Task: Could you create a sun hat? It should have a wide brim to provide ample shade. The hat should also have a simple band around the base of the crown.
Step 155:
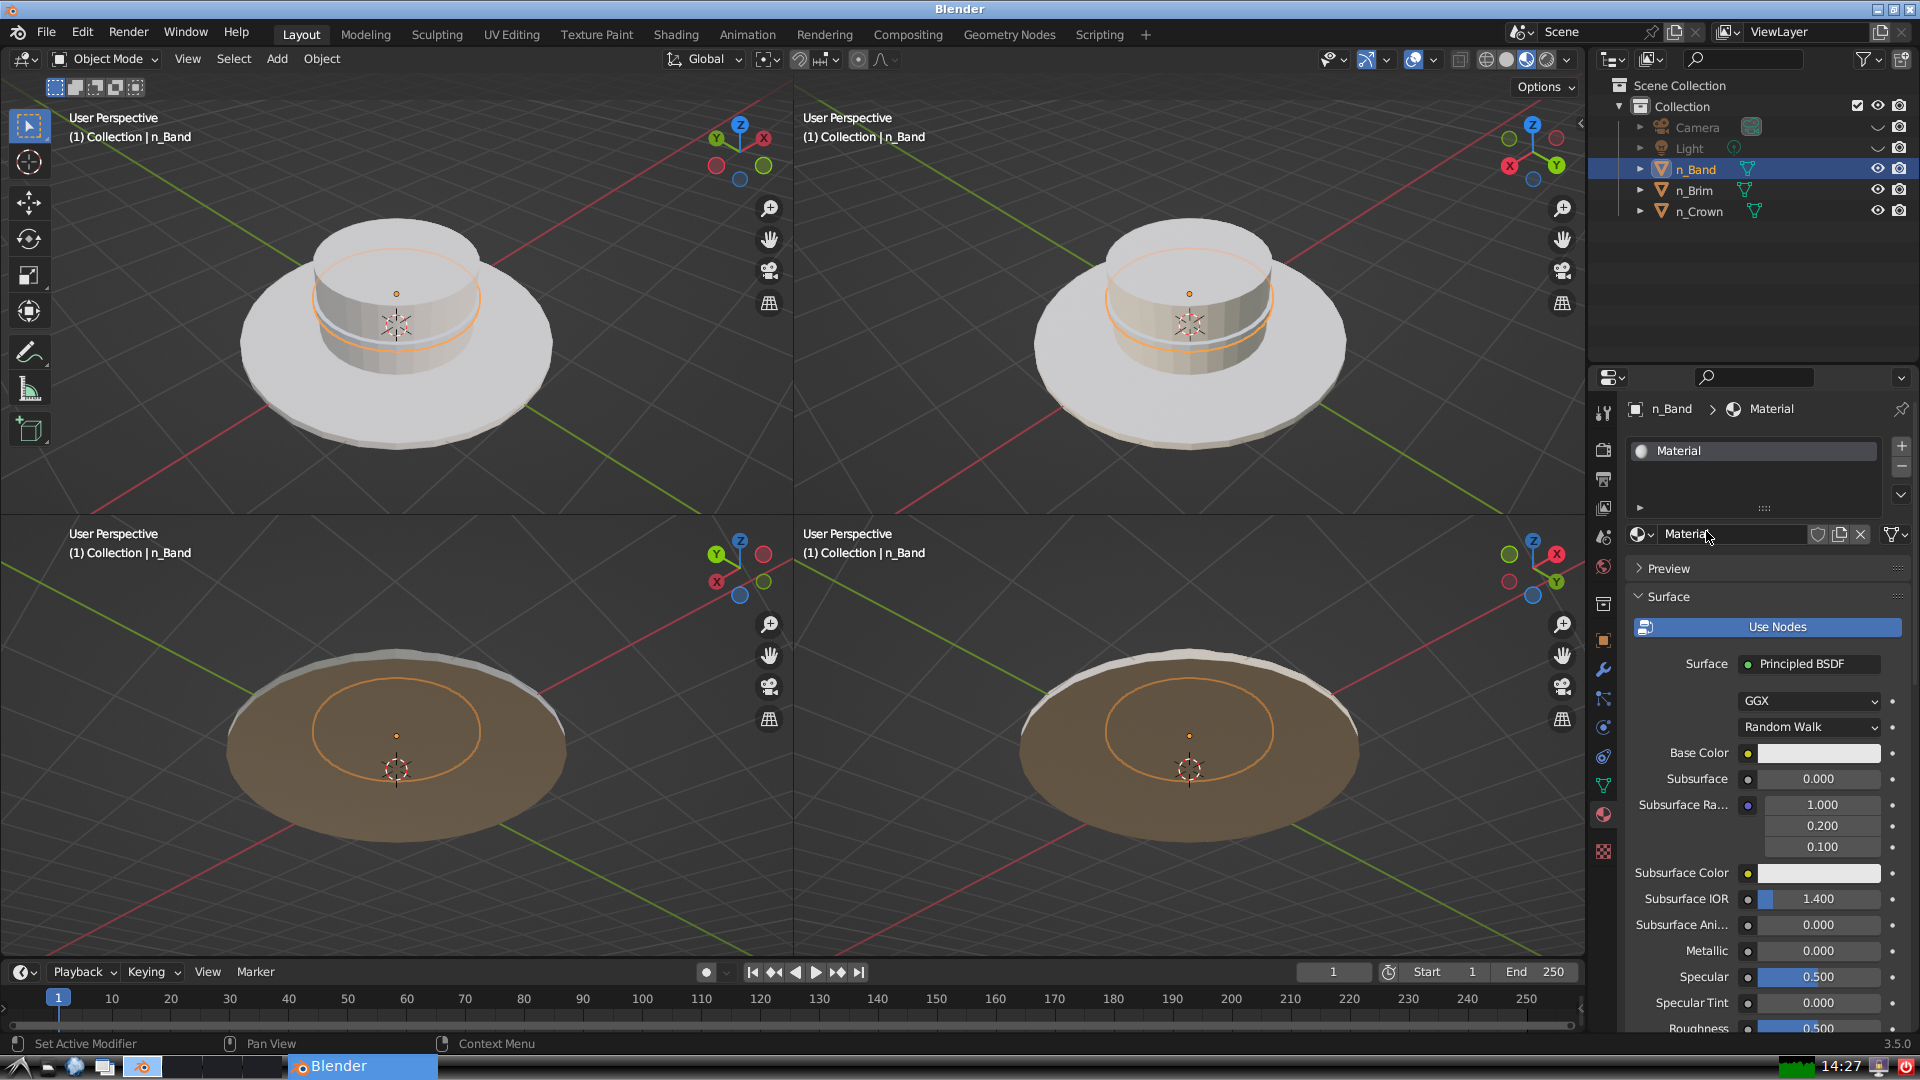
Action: click: no